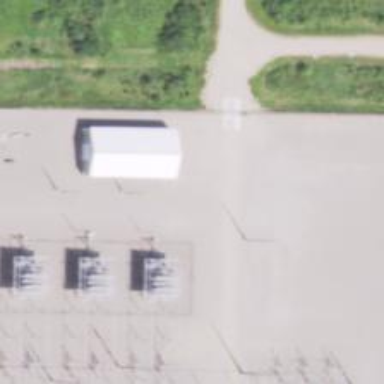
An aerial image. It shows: Mast used for lightning protection.